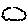
Label: cloud